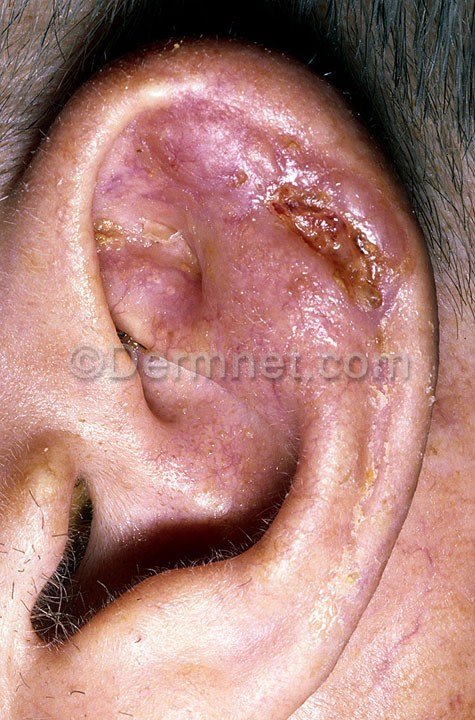
Disease: Actinic Keratosis Basal Cell Carcinoma and other Malignant Lesions